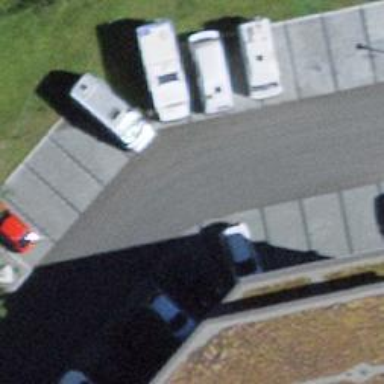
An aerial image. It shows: Parking aisle designated as service road.